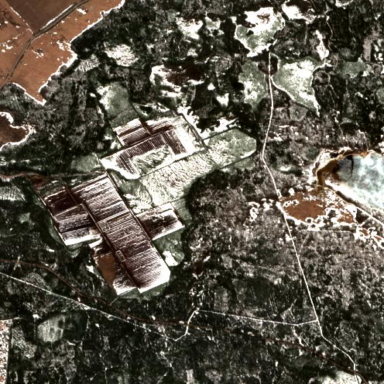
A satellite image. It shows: Quarry area.